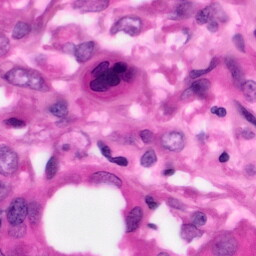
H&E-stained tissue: Pancreatic